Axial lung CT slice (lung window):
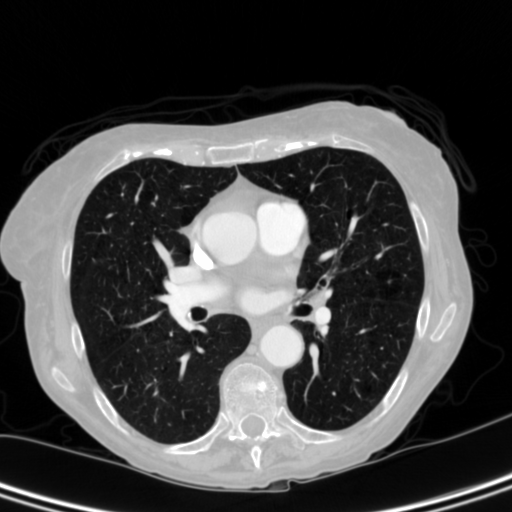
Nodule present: no